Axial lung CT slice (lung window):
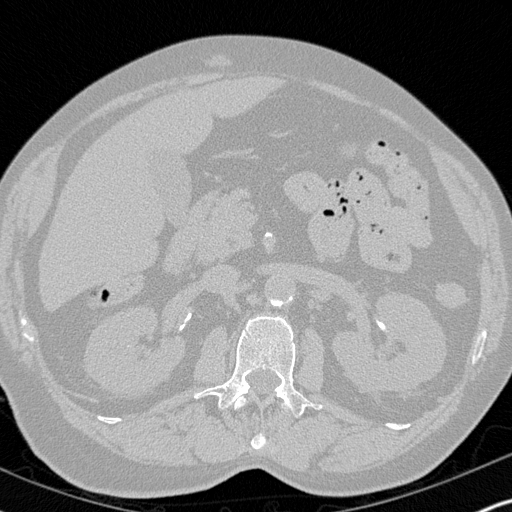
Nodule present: no